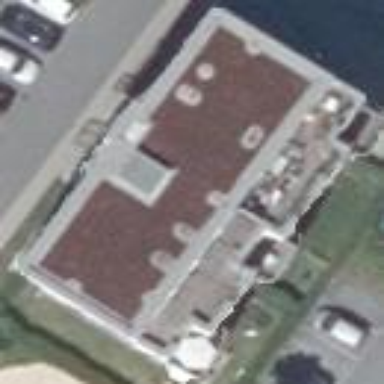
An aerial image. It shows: Building with apartments and flat roof.